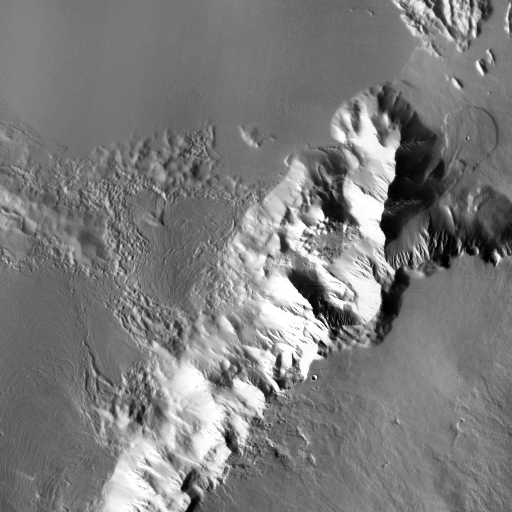
Crater classes present: Background, Other, Buried